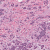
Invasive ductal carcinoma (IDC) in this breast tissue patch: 0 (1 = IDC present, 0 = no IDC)